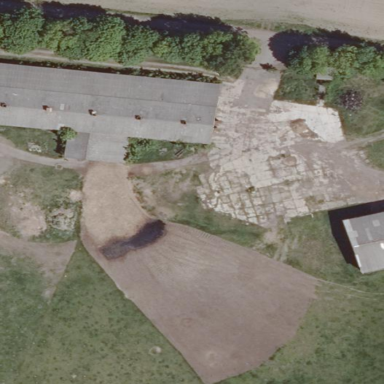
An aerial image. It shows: Farmyard area.